Question: I am using the plugin qTranslate 2.5.39 and wordpress 3.8.1.
I want to have a drop down with the flags in the header and as the <URL> points, here is my 'header.php' code:
'''
<div id="navbar" class="navbar">
<nav id="site-navigation" class="navigation main-navigation" role="navigation">
<h3 class="menu-toggle"><?php _e( 'Menu', 'twentythirteen' ); ?></h3>
<a class="screen-reader-text skip-link" href="#content" title="<?php esc_attr_e( 'Skip to content', 'twentythirteen' ); ?>"><?php _e( 'Skip to content', 'twentythirteen' ); ?></a>
<?php wp_nav_menu( array( 'theme_location' => 'primary', 'menu_class' => 'nav-menu' ) ); ?>
<!--<?php get_search_form(); ?>-->
<?php qtrans_generateLanguageSelectCode('image'); ?>
</nav><!-- #site-navigation -->
</div><!-- #navbar -->
'''
And in my styles.css
'''
.qtrans_language_chooser { list-style-type:none; background-color: red }
.qtrans_language_chooser li { float:left; margin-right:3px }
.qtrans_flag { border:1px solid #b6b6b6 }
'''
I tried as well with '!important', but didnt work.
The source code:
'''
<ul class="qtrans_language_chooser" id="qtranslate-chooser">
<li class="lang-de">
<a href="http://link/?lang=de" hreflang="de" title="Deutsch" class="qtrans_flag qtrans_flag_de">
<span style="display:none">Deutsch</span>
</a>
</li>
<li class="lang-en">
<a href="http://myfavcolorismusi.byethost32.com/immtranslates/?lang=en" hreflang="en" title="English" class="qtrans_flag qtrans_flag_en">
<span style="display:none">English</span>
</a>
</li>
<li class="lang-es active">c
<a href="http://myfavcolorismusi.byethost32.com/immtranslates/" hreflang="es" title="Espanol" class="qtrans_flag qtrans_flag_es">
<span style="display:none">Espanol</span>
</a>
</li>
</ul><div class="qtrans_widget_end"></div>
'''
Any ideas? Thanks
EDIT
Could it be a google chrome style managment problem?

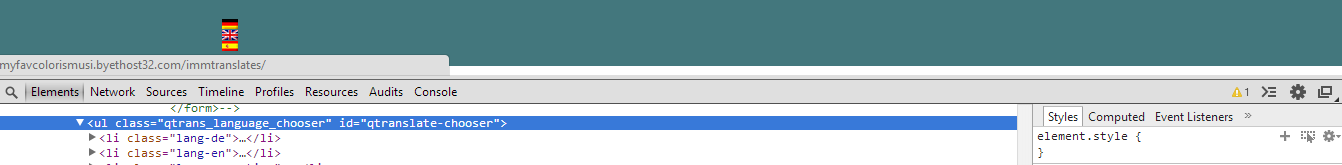
Answer: in css file of your theme, try
'''
#qtranslate-chooser{//style}
#qtranslate-chooser li{//style}
...
'''